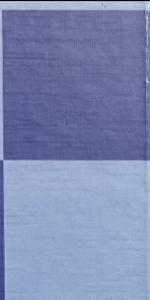
Label: Bishop_Black